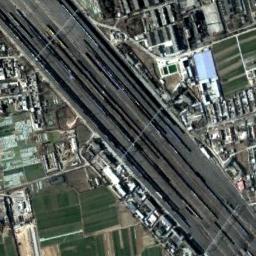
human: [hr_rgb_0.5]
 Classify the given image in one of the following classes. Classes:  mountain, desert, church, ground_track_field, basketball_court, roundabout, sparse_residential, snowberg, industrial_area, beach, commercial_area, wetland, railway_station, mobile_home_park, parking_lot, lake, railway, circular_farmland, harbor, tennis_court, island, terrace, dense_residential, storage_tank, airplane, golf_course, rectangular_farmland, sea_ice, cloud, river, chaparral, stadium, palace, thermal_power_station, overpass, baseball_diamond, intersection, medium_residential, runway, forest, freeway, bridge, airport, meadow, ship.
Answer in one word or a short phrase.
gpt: railway